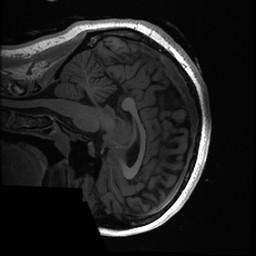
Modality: T1w
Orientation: sagittal
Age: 18
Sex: female